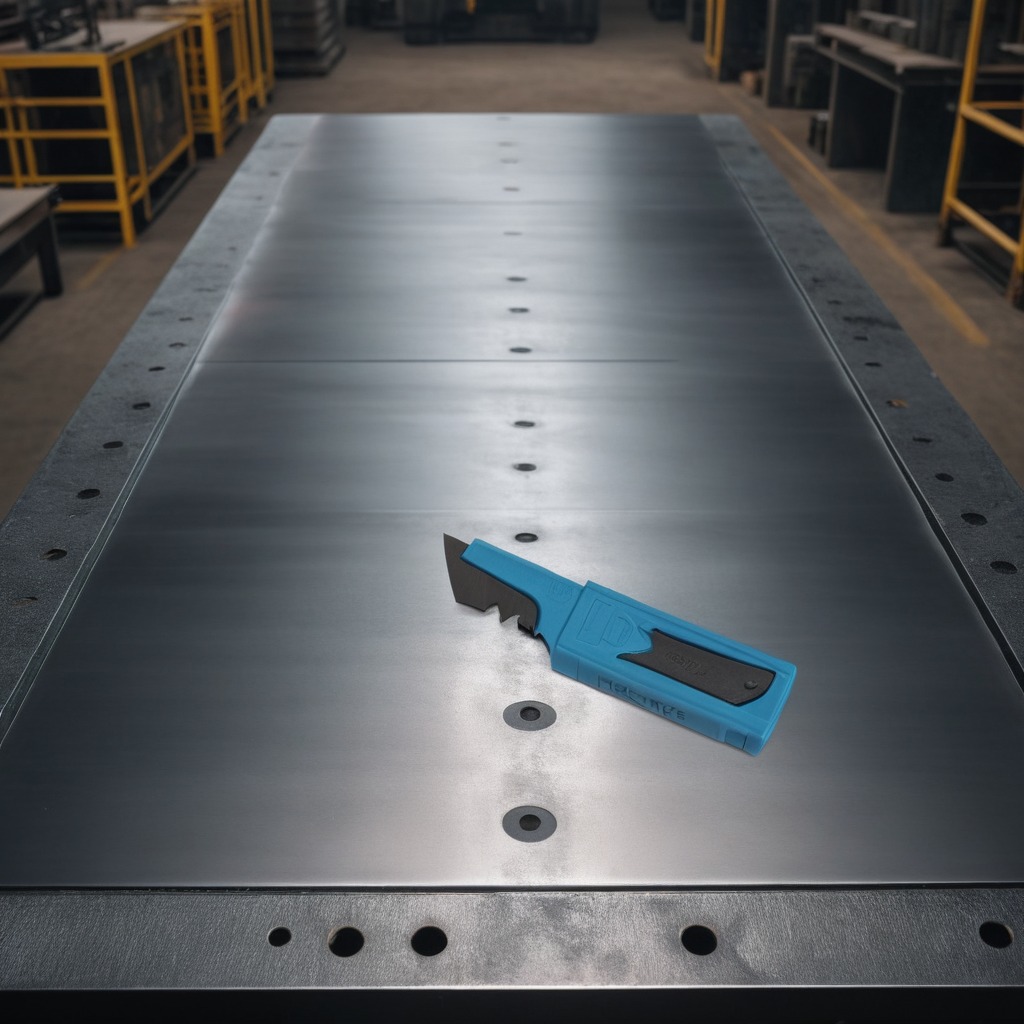
A utility knife is lying on the cold steel table in a mining workshop.